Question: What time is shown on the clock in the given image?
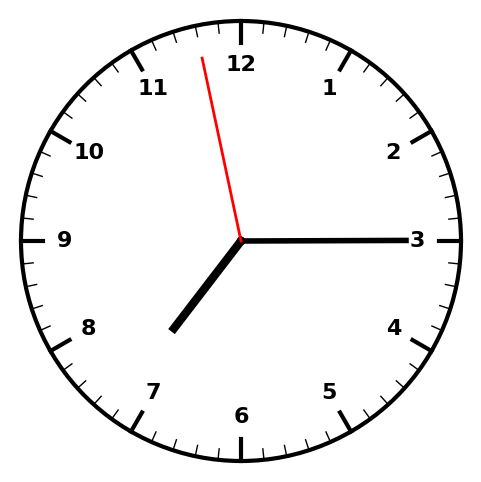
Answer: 07:14:58